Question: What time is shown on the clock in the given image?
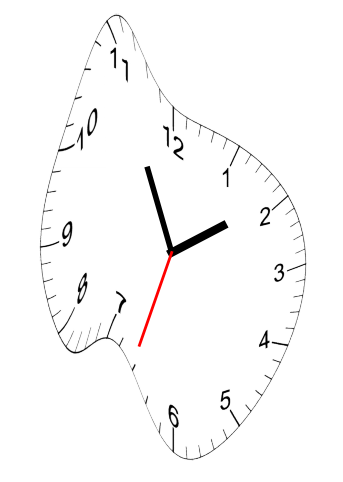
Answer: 01:55:33